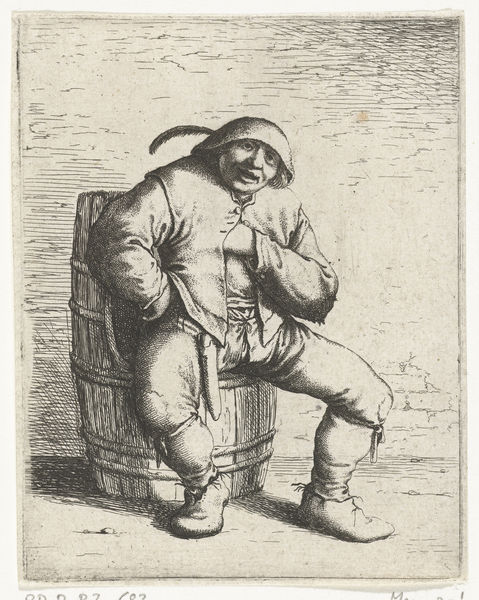
Titel: Een man zit op een ton
Künstler: Willem Basse
Standort: Amsterdam
Institution: Rijksmuseum
Schlagwörter: hat, white, belt, black, gray, grey, nose, wall, feather, hand, wood, man, eyes, cap, coat, boots, jacket, rope, bricks, pants, shoes, legs, drunk, knife, barrel, string, scabbard, bodkin